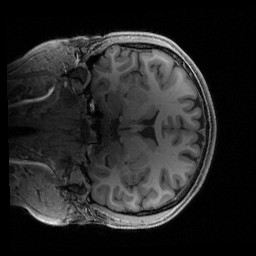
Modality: T1w
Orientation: coronal
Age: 29
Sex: male
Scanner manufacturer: siemens
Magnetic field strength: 3 T
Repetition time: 2.4 s
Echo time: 0.00215 s